Question: I'm developing my first Eclipse RCP application and I would like to know how can I force JFace TableViewer component to auto-shrink the text within a table cell. Right now, if I pass through the model a property which contains multi-line text, the text is displayed as is, which causes every row in a table to have different height:

What I want is just a single line, optimally if that line (if its too long to fit the cell) would be converted to something like 'Im a very very long lin...' and if the size of the window changes the line becomes 'Im a very very long line living in a...' where the full property is eg. 'Im a very very long line living in a table cell
and some other text'.
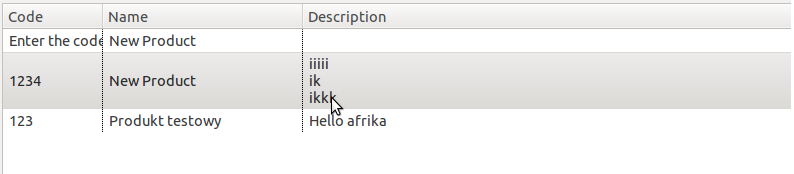
Answer: I'm not 100% sure I understand exactly what you want.
If you are looking to remove the new-line's from the table cell text, you should do that using standard methods (String.replace()) before you set the cell text.
If you are looking to resize the column width to fit all the text, check out <URL>.